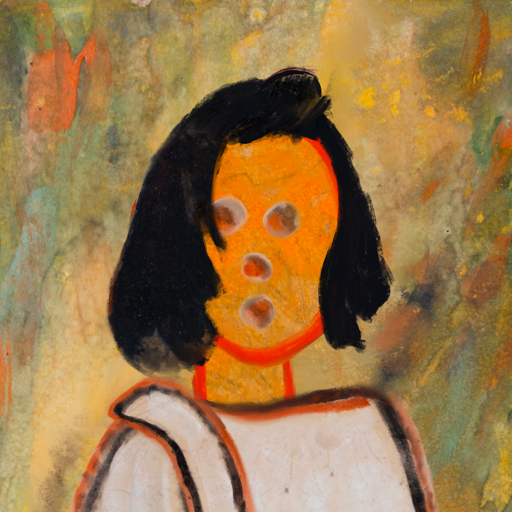
Background: Comrade, Head And Neck Front: Sisters, Face Front: Rupkatha, Bust: Roy_Bahadur, Hair Front: Mosgoul, Head Accessory: Blank, Second Necklace: Blank, Necklace: Blank, Baby: Blank